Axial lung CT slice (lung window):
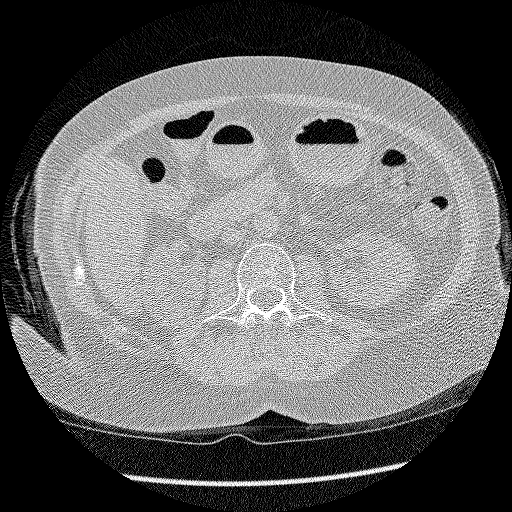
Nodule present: no